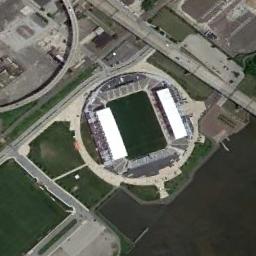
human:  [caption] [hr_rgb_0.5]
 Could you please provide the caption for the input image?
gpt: The circular stadium was built next to the lawn, Next to the building .

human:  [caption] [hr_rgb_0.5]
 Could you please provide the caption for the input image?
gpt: There is a green lawn on one side of this stadium .

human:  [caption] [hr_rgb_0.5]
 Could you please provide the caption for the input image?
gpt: There are several cars on the road beside the stadium .

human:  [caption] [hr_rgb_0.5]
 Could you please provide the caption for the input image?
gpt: The stadium is on the grass next to a river .

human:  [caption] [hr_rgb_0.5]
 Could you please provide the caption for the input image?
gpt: There are some green lawns beside the stadium .